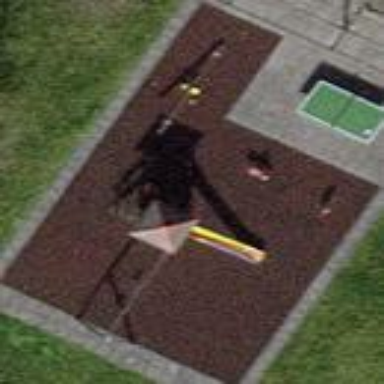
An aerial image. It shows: Playground with ground surface. The playground is designed with playful theme.